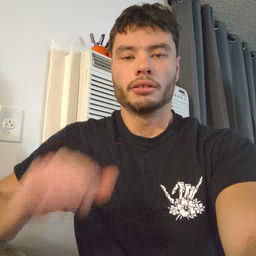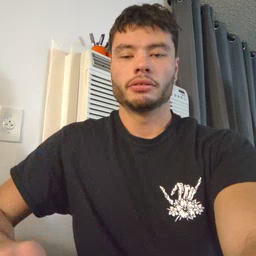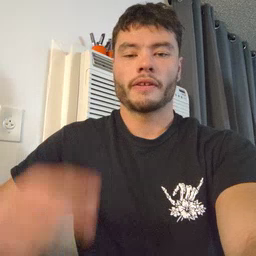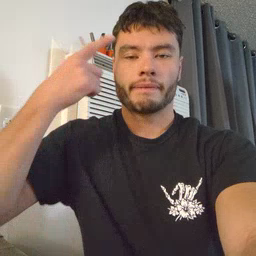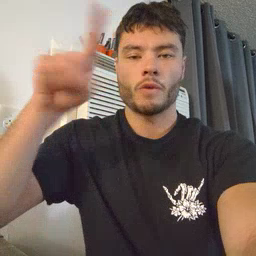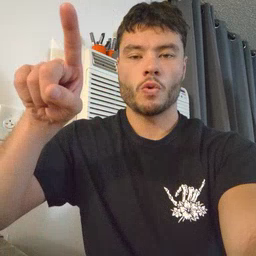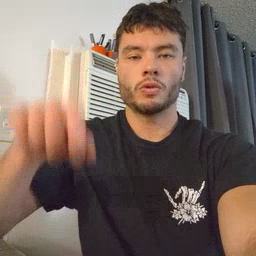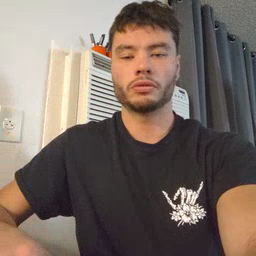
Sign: for